Interaction volume radius: 5 \u00c5
Interaction volume height: 25 \u00c5
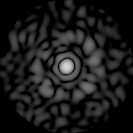
Disorder parameter: 0.8148